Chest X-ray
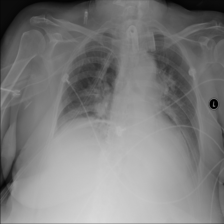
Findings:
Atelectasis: negative
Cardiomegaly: negative
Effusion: positive
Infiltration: positive
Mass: negative
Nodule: negative
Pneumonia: negative
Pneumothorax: negative
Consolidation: positive
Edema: negative
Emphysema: negative
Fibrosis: negative
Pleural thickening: negative
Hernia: negative